Current action and preconditions to check: path_clear

Your task: For each precondition in the list above, predict whether it will hold at this action.

Consider the current scene as observed from the mobile robot's camera, and analyze the predicted future states of all dynamic agents (e.g., people, animals, vehicles, or any moving entities) within the NEXT SECOND.

IMPORTANT: Only answer "very likely" if you are absolutely certain—based on strong, clear evidence—that a dynamic agent will violate the precondition in the predicted future state. Do NOT answer "very likely" for unlikely, ambiguous, or low-probability risks.

Ask yourself for each precondition: Is there a high probability, with clear and convincing evidence, that the predicted future states of any dynamic agent will interfere with the predicted future state of the currently executing action within the NEXT SECOND, causing that precondition to fail?

Assess the risk level based on these predictions. Use "likely" or "very likely" if motions create a clear risk of interference.

Use "neutral" or "improbable" if agents are nearby but their predicted paths are clearly diverging or non-conflicting.

Failure Risk Categories: "very improbable", "improbable", "neutral", "likely", "very likely"

Answer Format: Output ONLY the probability_of_failure value from these categories: "very improbable", "improbable", "neutral", "likely", "very likely"

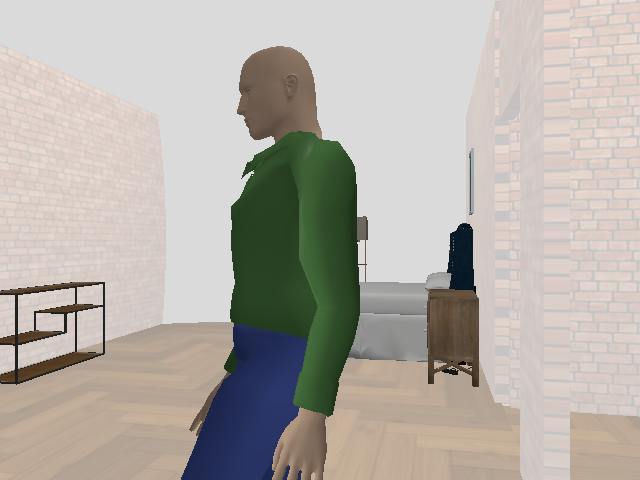

Answer: very likely